Interaction volume radius: 5 \u00c5
Interaction volume height: 30 \u00c5
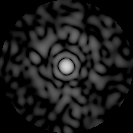
Disorder parameter: 0.8527